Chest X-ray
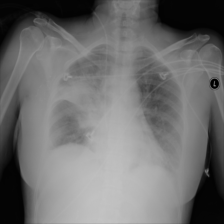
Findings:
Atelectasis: negative
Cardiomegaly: negative
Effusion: negative
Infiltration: positive
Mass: negative
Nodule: negative
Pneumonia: negative
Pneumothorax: negative
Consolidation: positive
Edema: negative
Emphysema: negative
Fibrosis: negative
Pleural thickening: negative
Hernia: negative